Field crop: maize
Growth stage: 2
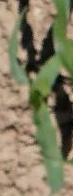
Species: maize